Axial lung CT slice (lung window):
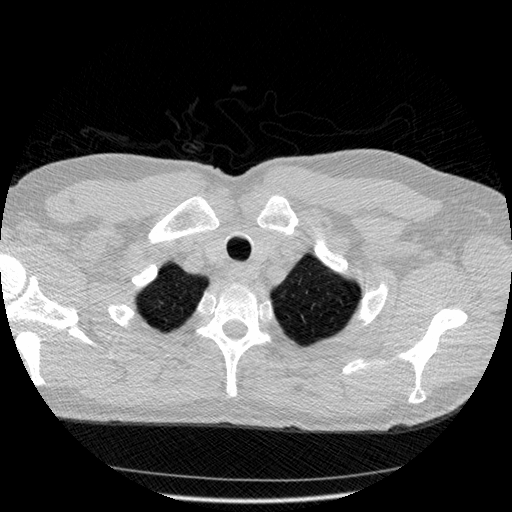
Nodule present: no